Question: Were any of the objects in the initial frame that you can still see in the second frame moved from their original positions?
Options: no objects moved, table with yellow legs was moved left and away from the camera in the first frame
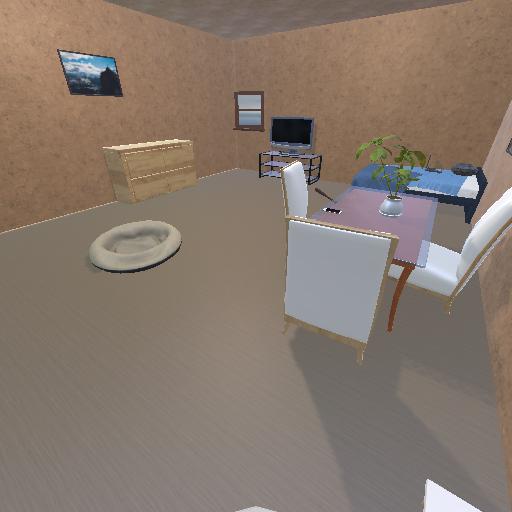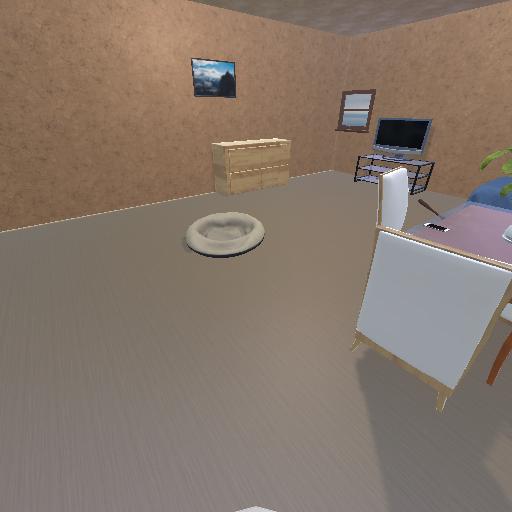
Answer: no objects moved